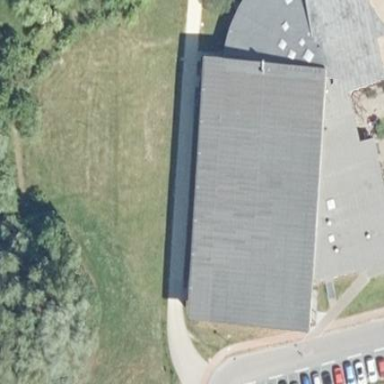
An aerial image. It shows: Part of building.